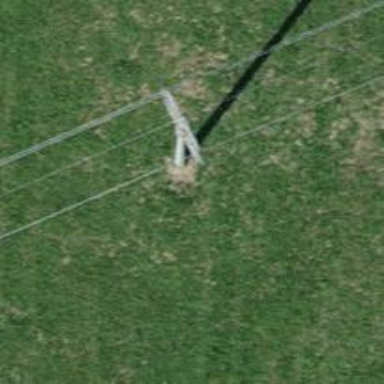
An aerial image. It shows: Power tower.